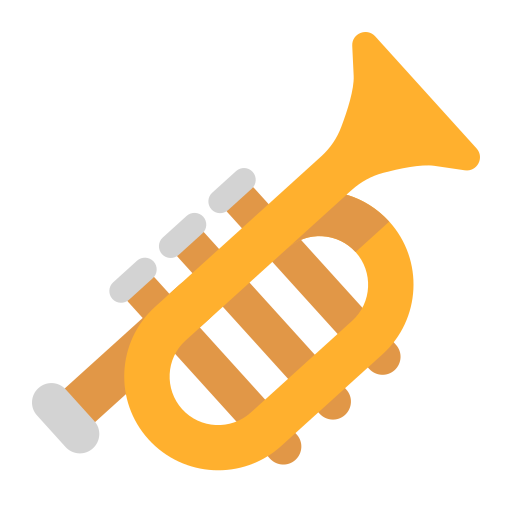
trumpet flat